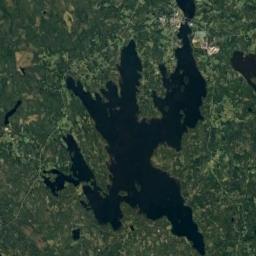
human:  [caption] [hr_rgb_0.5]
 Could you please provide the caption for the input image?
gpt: There are many lakes of different shapes and sizes .

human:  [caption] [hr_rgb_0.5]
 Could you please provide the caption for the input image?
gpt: A blue lake surrounded by forest .

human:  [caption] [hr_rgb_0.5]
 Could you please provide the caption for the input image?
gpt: The lake with a border that is not obvious lies on a flat ground covered with vegetation and the water is dark blue .

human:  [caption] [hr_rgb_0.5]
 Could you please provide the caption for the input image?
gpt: The lake is very blue .

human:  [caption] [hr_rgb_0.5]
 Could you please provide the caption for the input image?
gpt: There are green meadows around the lake .